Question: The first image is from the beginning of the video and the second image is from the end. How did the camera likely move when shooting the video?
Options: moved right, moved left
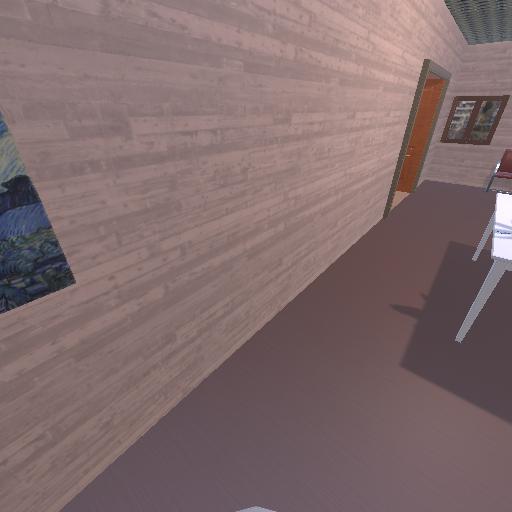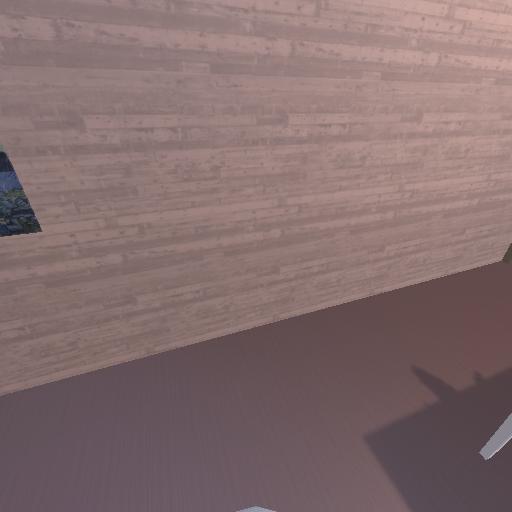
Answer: moved right